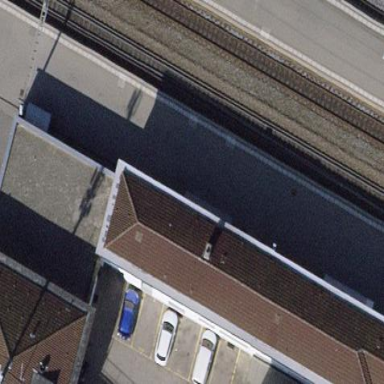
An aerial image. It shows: Toilets housed in building.